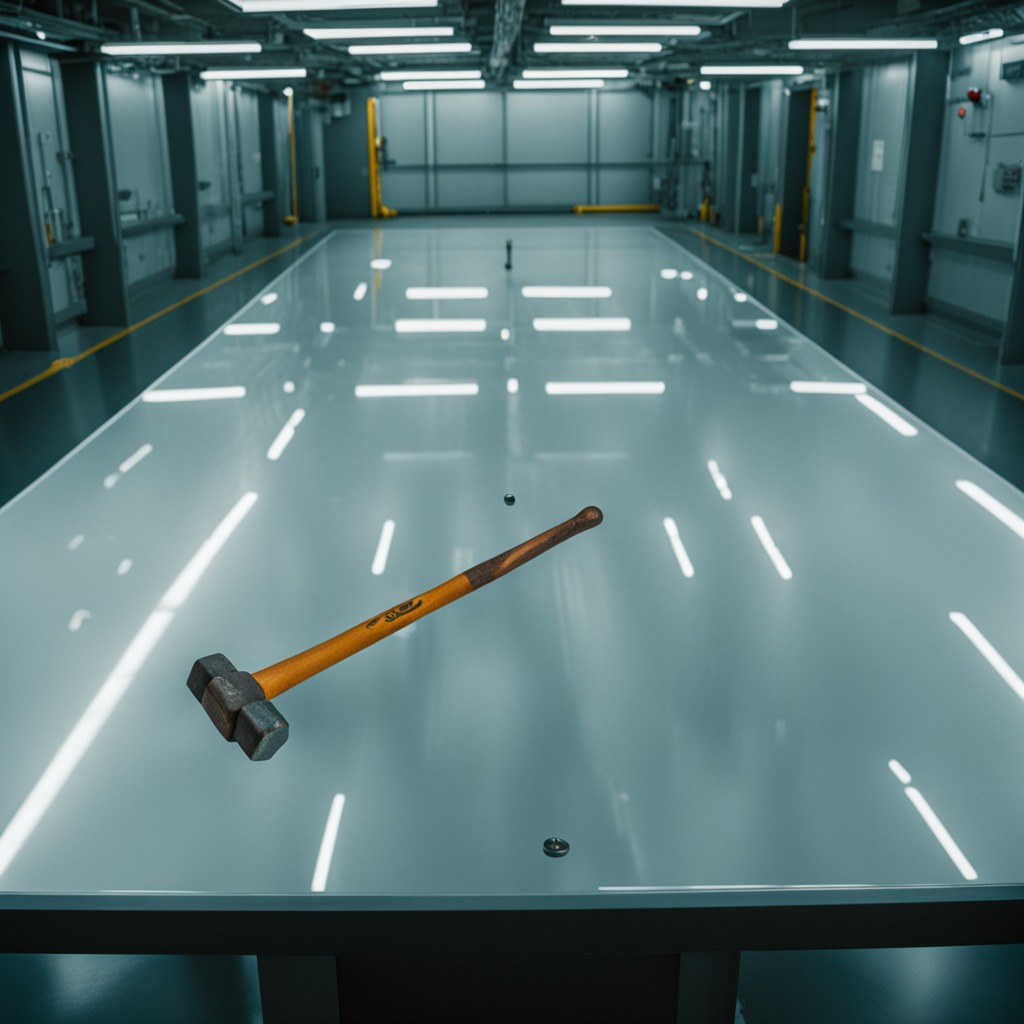
A hammer is lying on a high-gloss table in a ship maintenance bay industrial lighting.